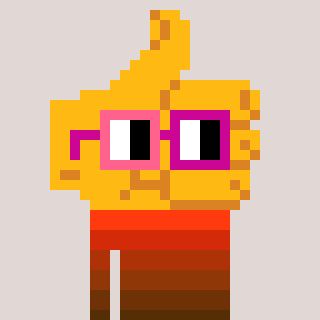
a pixel art character with square pink and red glasses, a thumbsup-shaped head and a orange-colored body on a warm background